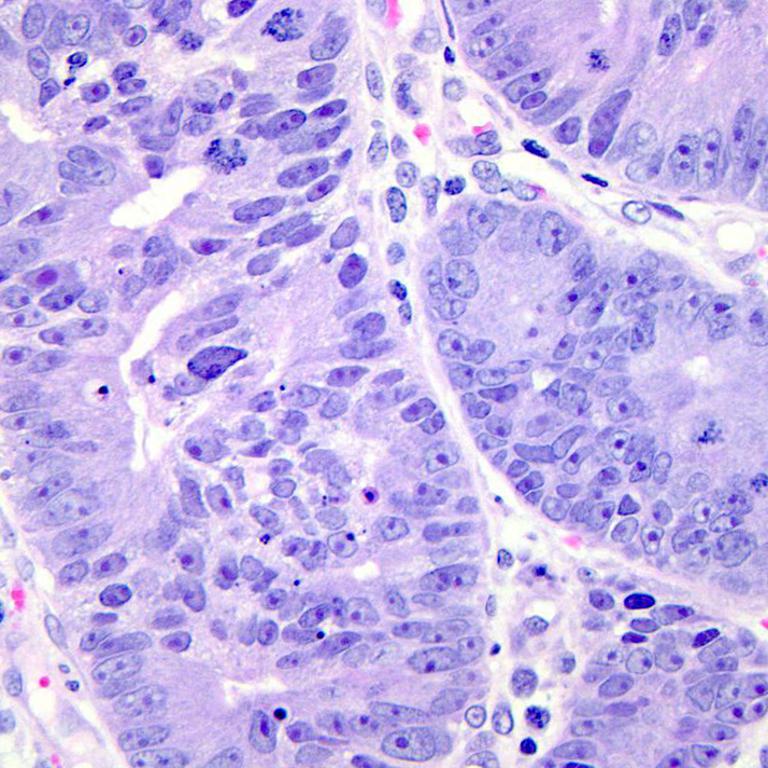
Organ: colon
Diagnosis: adenocarcinomas